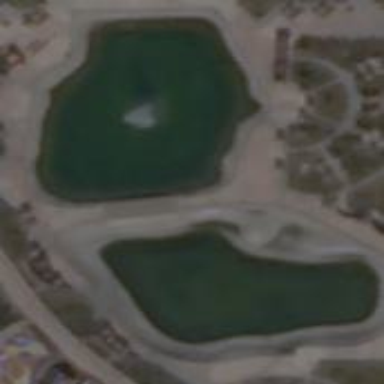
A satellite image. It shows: Pond surrounded by natural water.